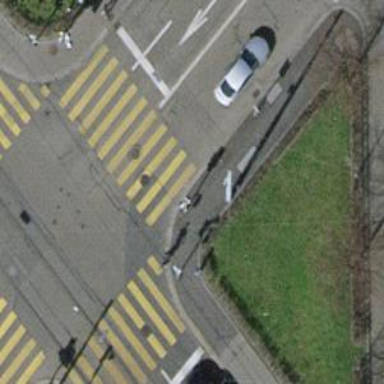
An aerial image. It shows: Kerb barrier.